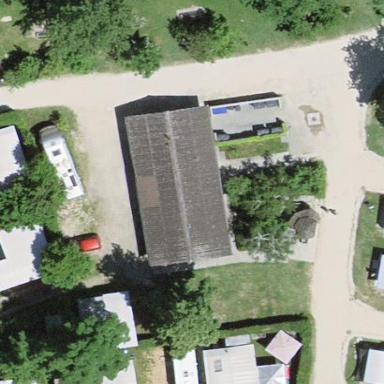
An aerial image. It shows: Building with toilets available.